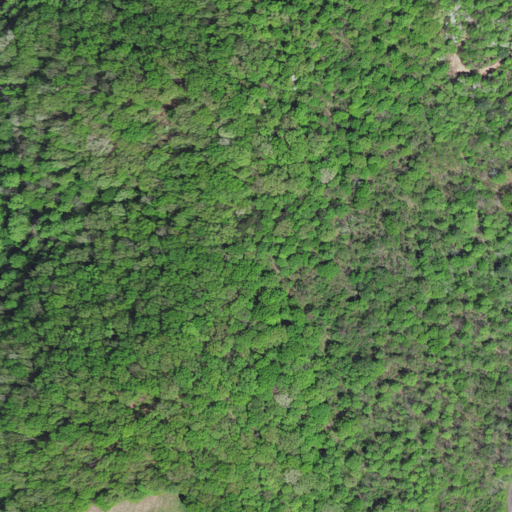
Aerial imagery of ridge(s) in Virginia named Hooper Ridge containing deciduous forest, open development, pasture, and shrub